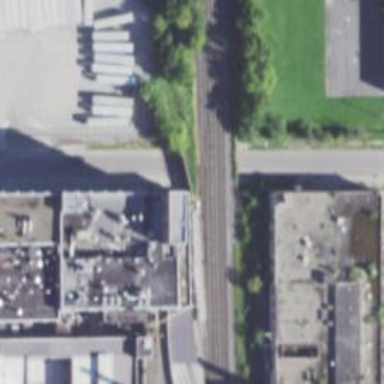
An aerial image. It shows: Railway bridge with rails crossing embankment.